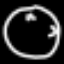
Label: clock